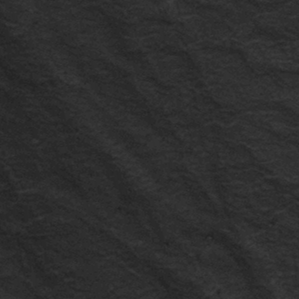
Label: frost